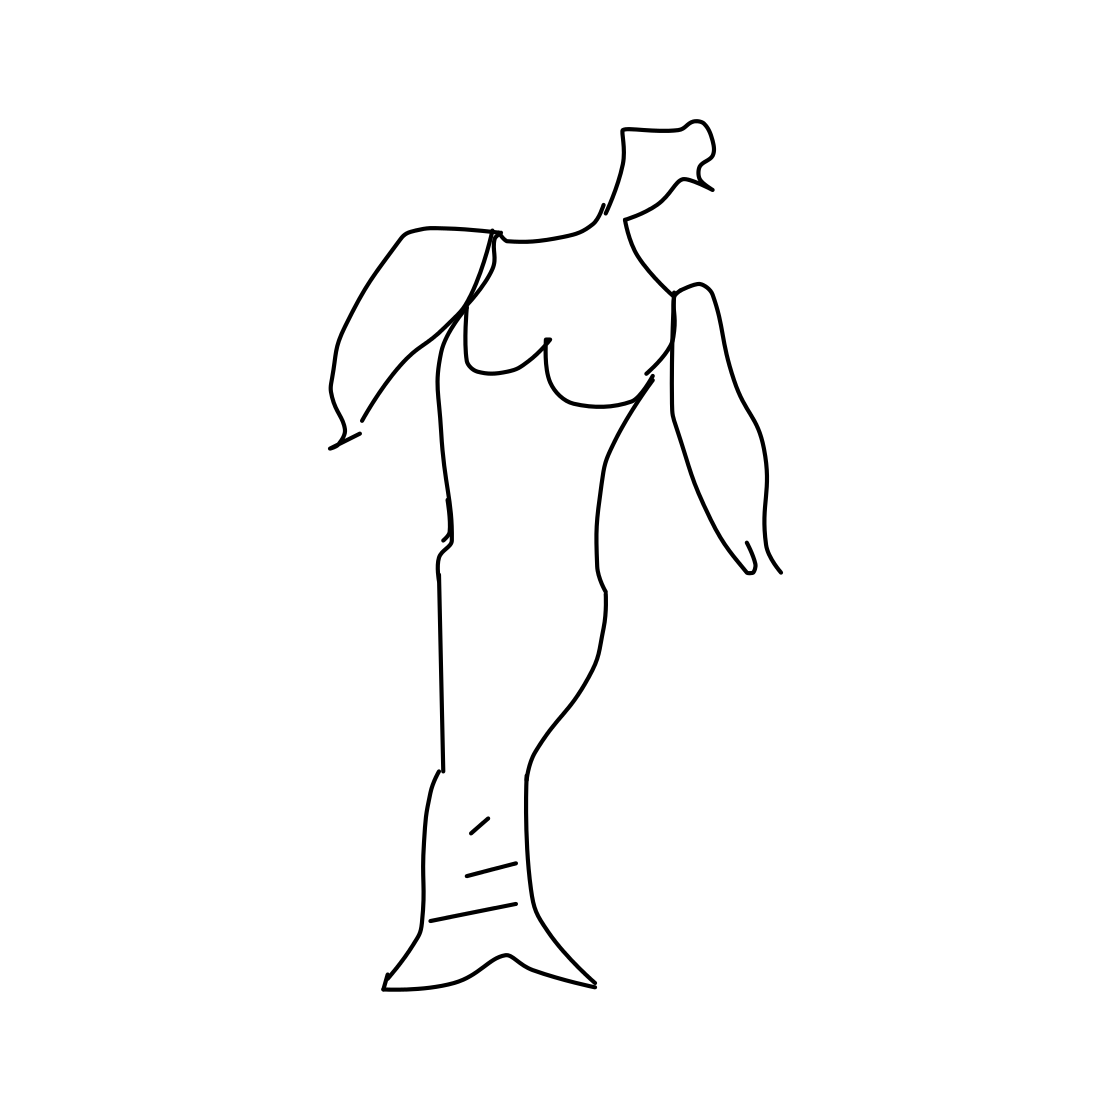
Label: mermaid